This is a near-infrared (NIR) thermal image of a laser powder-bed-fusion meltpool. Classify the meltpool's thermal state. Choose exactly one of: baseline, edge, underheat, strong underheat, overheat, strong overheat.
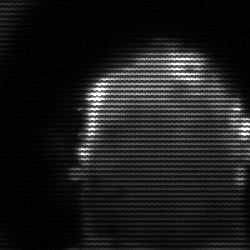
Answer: baseline